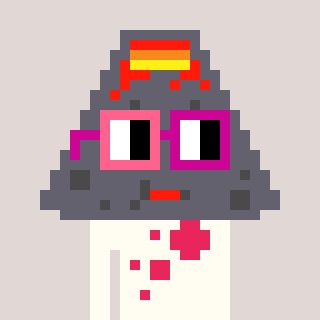
a pixel art character with square pink and red glasses, a volcano-shaped head and a grayscale-colored body on a warm background